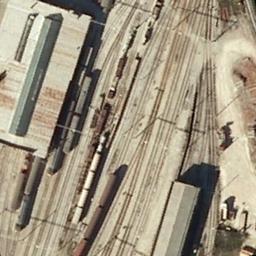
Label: railway_station